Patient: sex M, age 70
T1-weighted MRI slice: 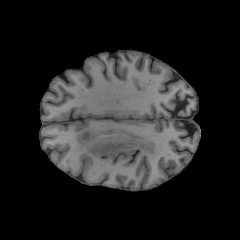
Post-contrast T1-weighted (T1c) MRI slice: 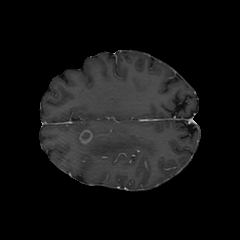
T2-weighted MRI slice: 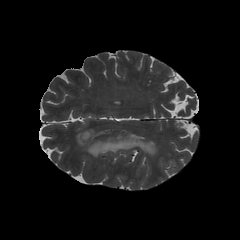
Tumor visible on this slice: yes
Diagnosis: Glioblastoma, IDH-wildtype
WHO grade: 4